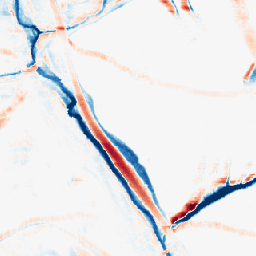
Category: morphological
Decomposition family: morphological_rect
Decomposition parameters: operation: average
width: 20
height: 10
Upsampling method: nearest
Upsampling parameters: scale: 8
Upsampling scale: 8